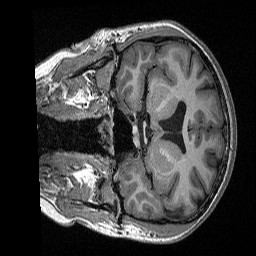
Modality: T1w
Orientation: coronal
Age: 28
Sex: female
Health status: healthy
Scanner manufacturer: siemens
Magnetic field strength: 3 T
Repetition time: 2.3 s
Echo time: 0.00298 s